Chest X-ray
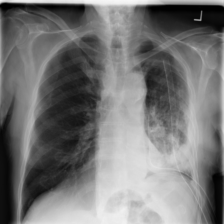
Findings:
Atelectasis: positive
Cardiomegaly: negative
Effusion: negative
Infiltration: positive
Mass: negative
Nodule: negative
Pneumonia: negative
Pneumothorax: positive
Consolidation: negative
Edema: negative
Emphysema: negative
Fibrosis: negative
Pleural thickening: negative
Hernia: negative